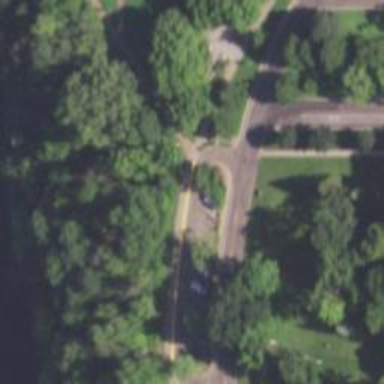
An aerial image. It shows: Unmarked crossing for cyclists on cycleway.